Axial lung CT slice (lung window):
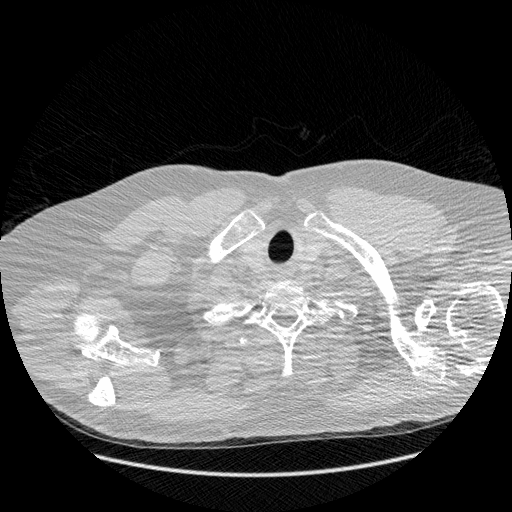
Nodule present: no